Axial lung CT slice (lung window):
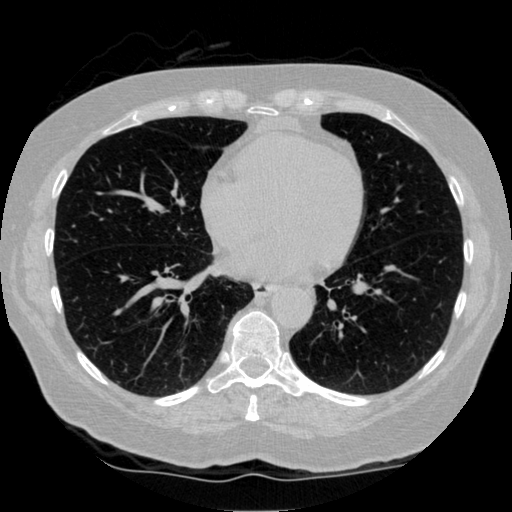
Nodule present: no